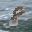
Label: 8